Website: ulta-beauty
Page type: delivery-shipping
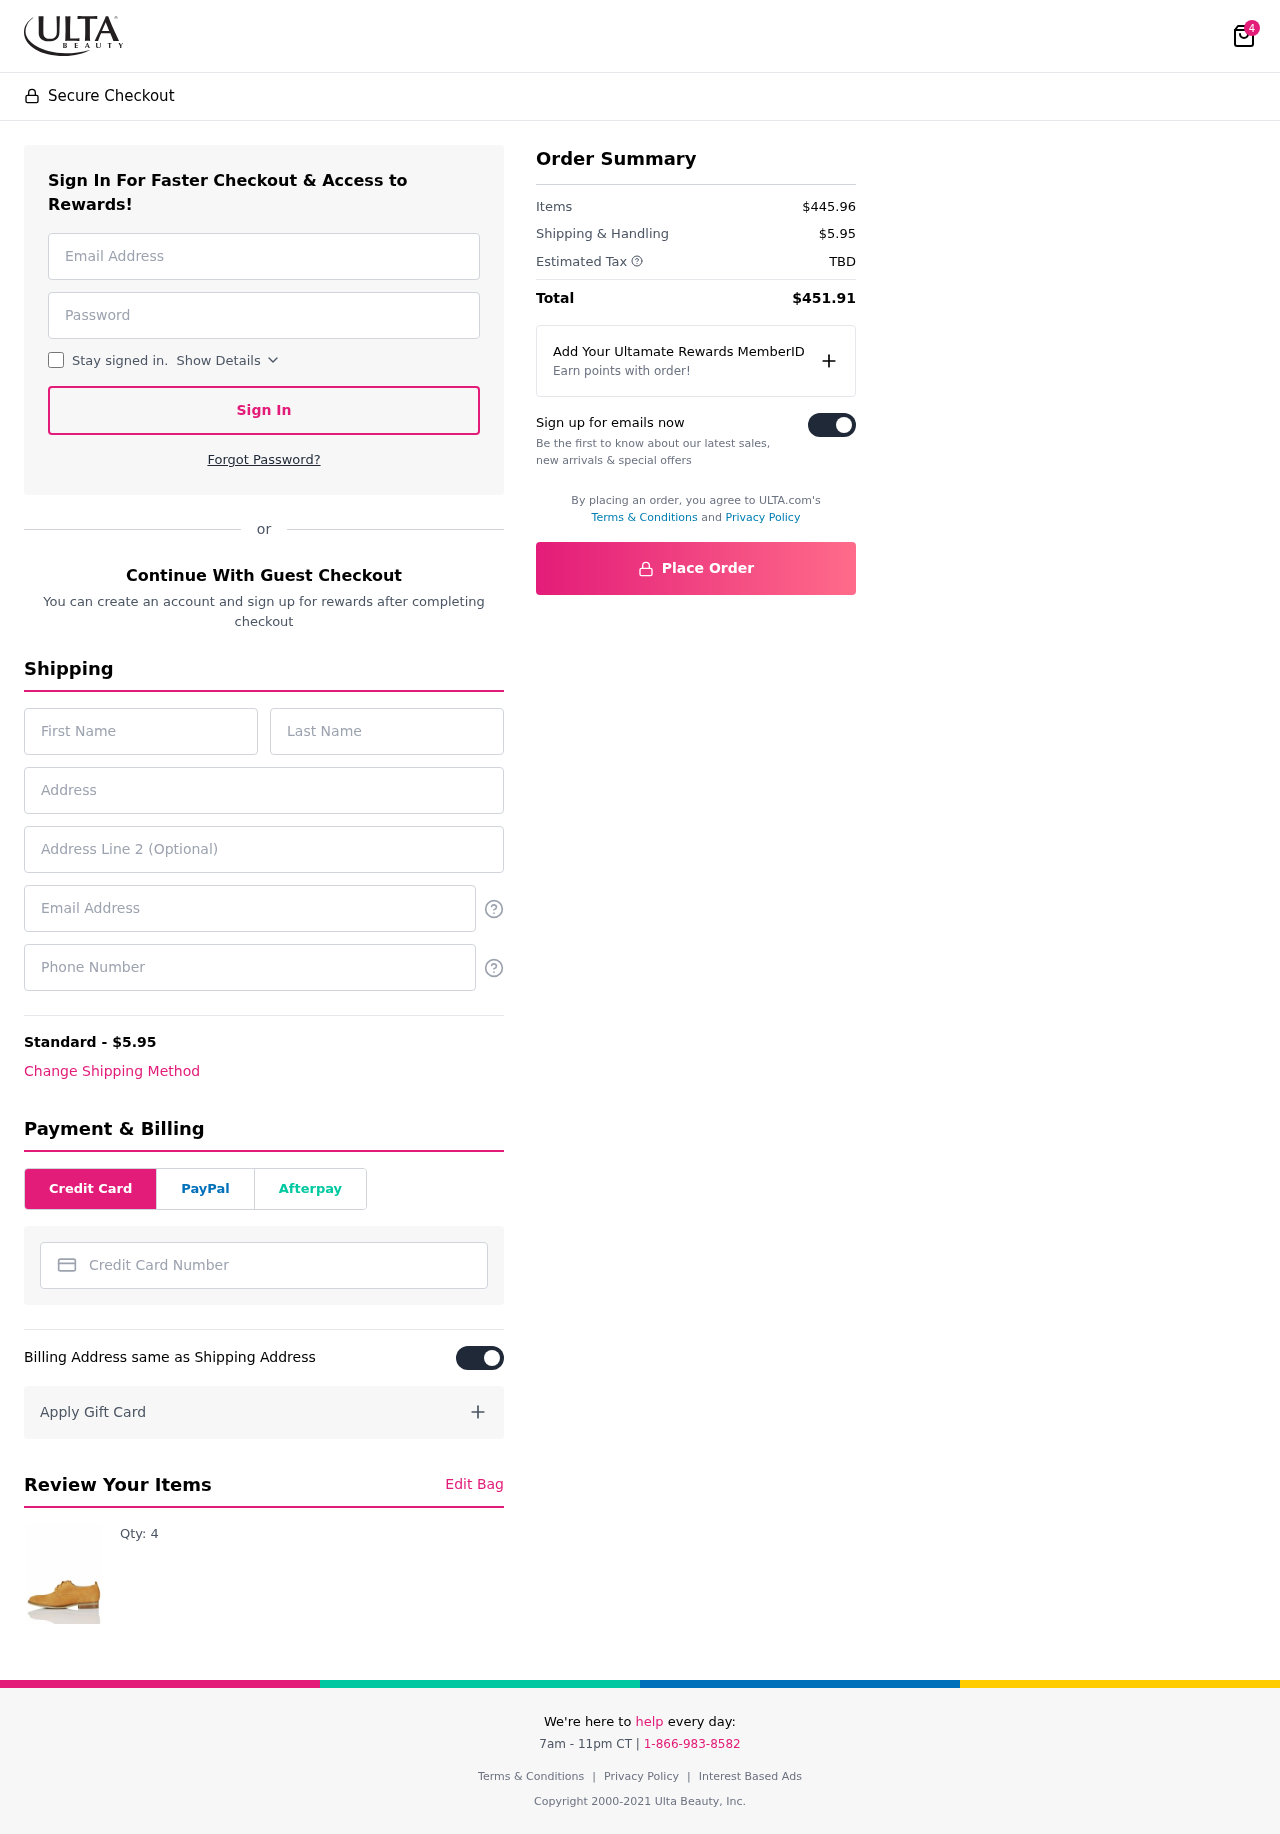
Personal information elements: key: PII_CARD_NUMBER
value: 4390 6367 7167 6666
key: PII_EMAIL
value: alewis@yahoo.com
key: PII_EMAIL2
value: alewis@yahoo.com
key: PII_FIRSTNAME
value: Amber
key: PII_LASTNAME
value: Lewis
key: PII_PHONE
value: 9859144027
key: PII_STREET
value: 1733 Leblanc Forges Suite 633
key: PII_STREET2
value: Apt. 773
Product elements: key: PRODUCT1_QUANTITY
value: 4
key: PRODUCT1
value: Qty: 4
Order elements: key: ORDER_NUM_ITEMS
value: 4
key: ORDER_SHIPPING_COST
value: $5.95
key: ORDER_SUBTOTAL
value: $445.96
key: ORDER_TAX
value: TBD
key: ORDER_TOTAL
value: $451.91